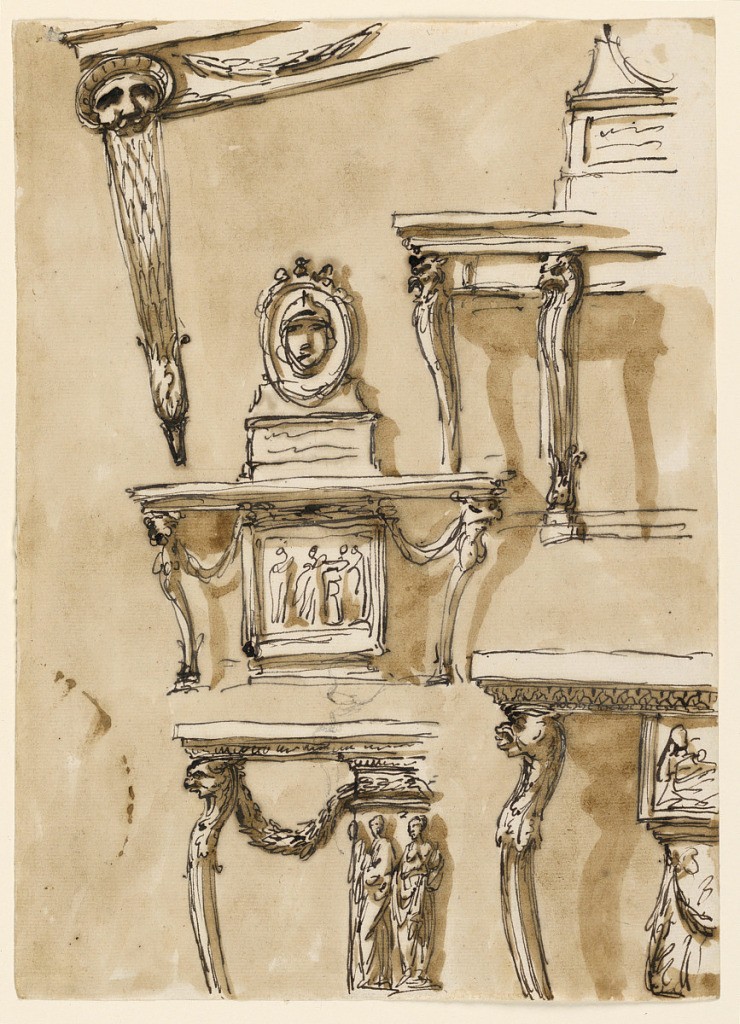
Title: Console tables
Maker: Giuseppe Barberi, Italian, 1746–1809
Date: ca. 1785–1790
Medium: Pen and brown ink, brush and brown wash, graphite on off-white laid paper
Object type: Drawing
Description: Lower row: two left halves of projects. Frame and top have the shape of cornices of an entablature, the leg has the shape of a wingless chimera. A support in the center is added, being at left a column with a row of figures representing women around the shalf, at right a panel supporting a cube with a figure. Leg and support are connected in the left project by a festoon. The lower parts are lacking in both designs. Partly above the left one is drawn in graphite part of a sketch of a vase. Center: a console table similar to that at left, below, the central support being a square pedestal with a representation. Standing upon the table is an oval with the representation of a head supported by a base and framed by two figures. Above, at right: the left side of a console table with four legs. These are eagles springing below from a calyx, above a base. Above is the left lower part of the same object as on the table, in the center. Above at left, the left side of a console table seen from below. The foliated post springs from a calyx and has a mask above, with a pediment volute. In the front of the frame is a festoon. Usual background.